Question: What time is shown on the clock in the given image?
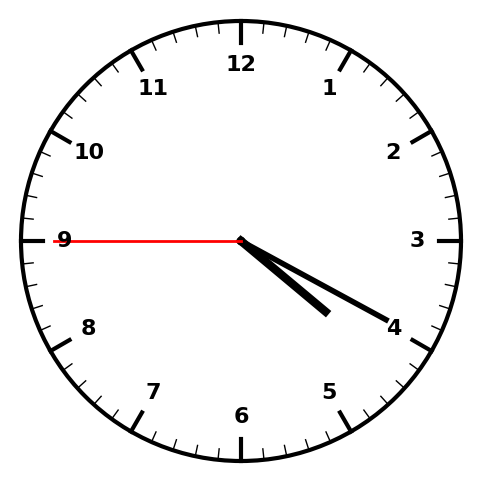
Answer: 04:19:45